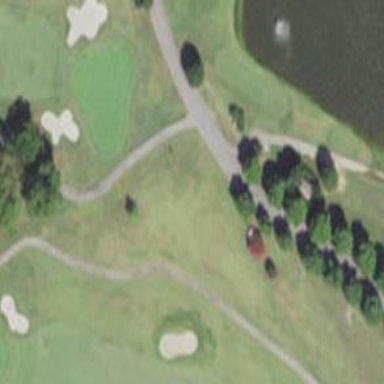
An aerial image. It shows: Asphalt service road used as golf cart path.